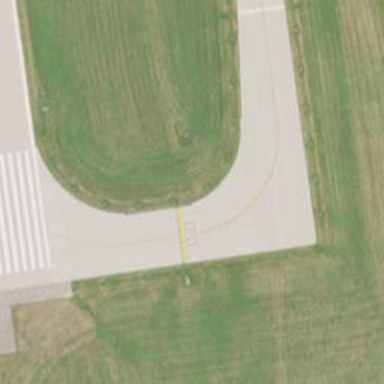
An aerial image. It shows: View of taxiway at the airport.